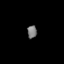
Tissue: prostate
Cell type: T cells
Senescence score: 0.2149
Nuclear area (px): 117
Mean DAPI intensity: 122.966